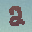
Label: 2